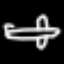
Label: airplane